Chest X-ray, PA view. Patient: 70 years old, sex F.
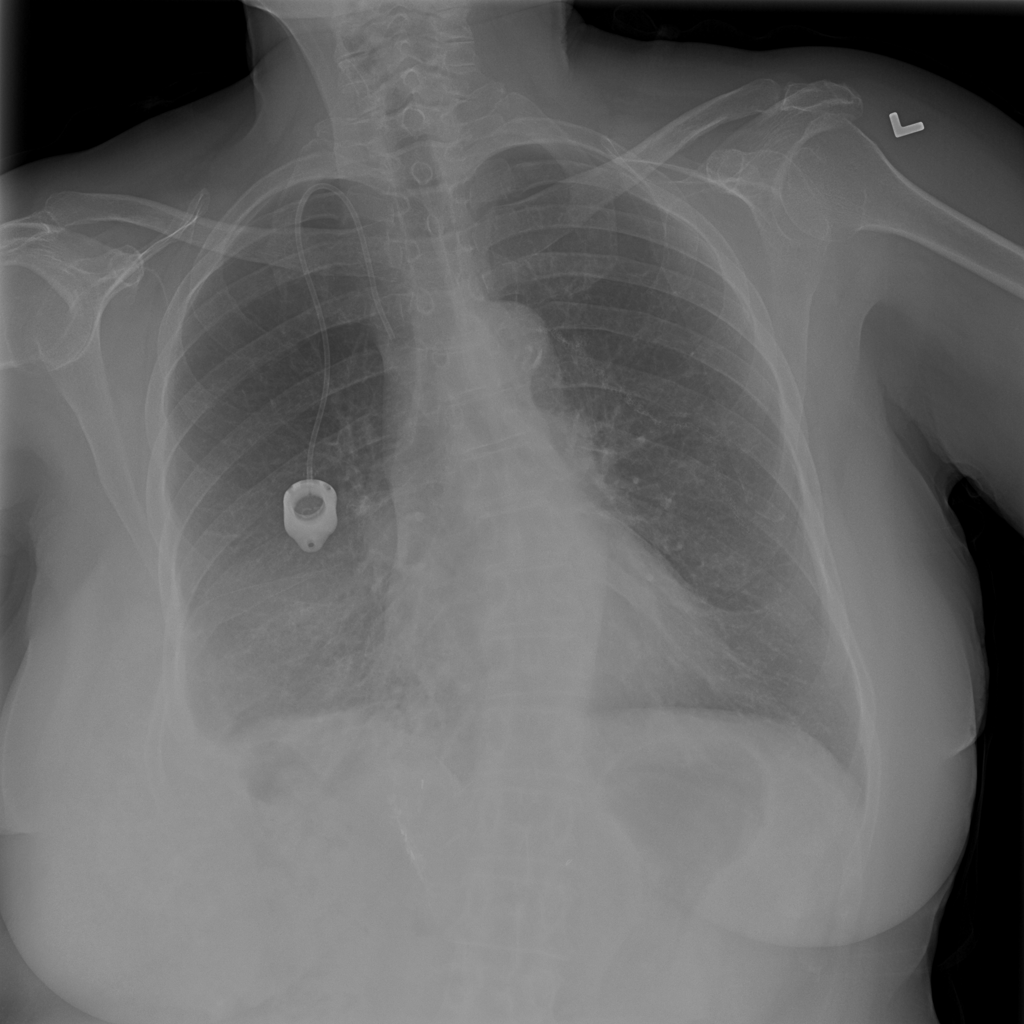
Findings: Effusion